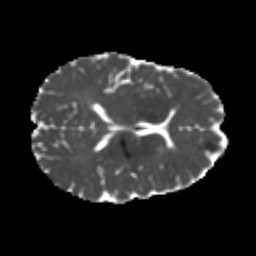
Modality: MD
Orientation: axial
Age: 24
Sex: male
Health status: healthy
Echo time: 0.074 s